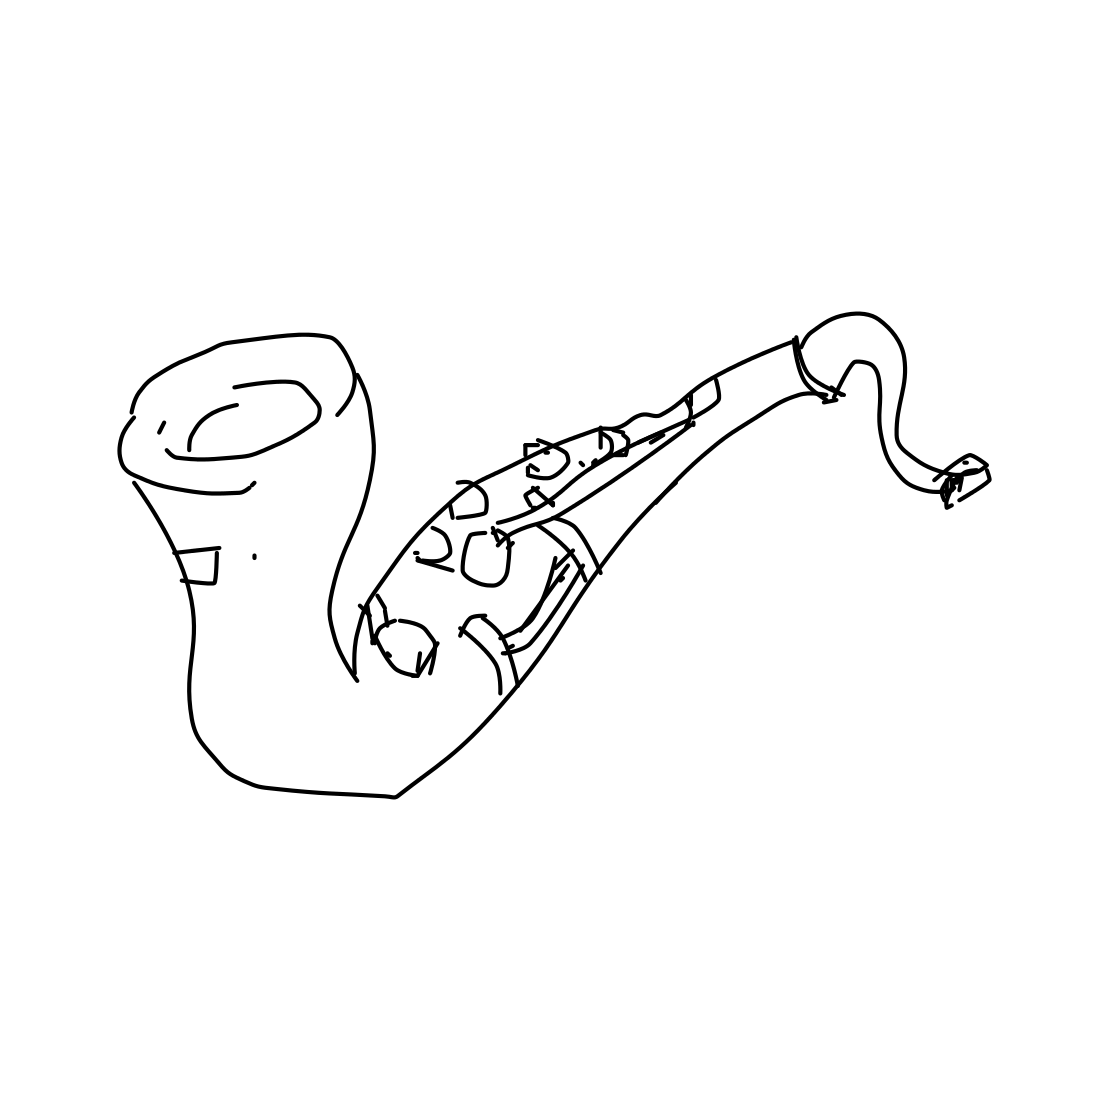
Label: saxophone